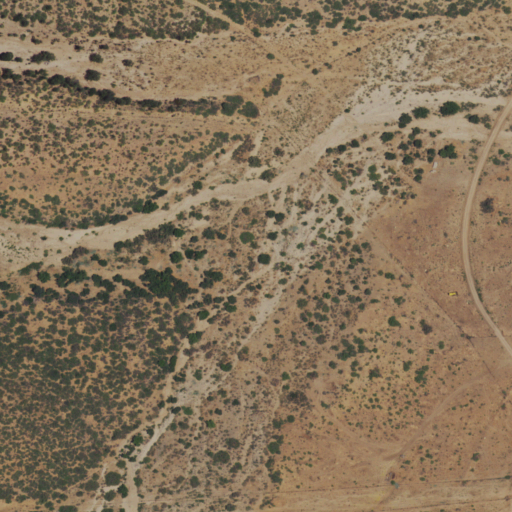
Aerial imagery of valley in New Mexico named Rock Springs Canyon containing shrub, woody wetlands, grassland, and herbaceous wetlands